Question: I am creating a topmenu for a webpage, and with scripting, the sub menus pops up on hover. I have also taken measures to not let the menu grow too far to the right, by if needed let it grow in the other direction. This picture clarifies:

I do this by adding the class "to-the-left" to the sub sub menu.
Now, why is some menu items of the parent on top of my sub sub menu? You can read "Item 3" below "Sub sub item 2" which should not be possible.
I have tried to add z-index to the sub sub menu without succeeding.
<URL>
'''
<!doctype html>
<html>
<head>
<style type="text/css">
div.top-menu
{
width: 920px;
margin: 0 auto;
}
div.top-menu ul.topmenu
{
margin: 0;
height: 41px;
background: #ccc;
padding: 0;
position: relative;
}
ul.topmenu li
{
list-style: none;
float: left;
padding: 12px 19px;
min-height: 17px;
position: relative;
}
ul.topmenu ul
{
width: 190px;
position: absolute;
top: 41px;
left: 0;
margin: 0;
padding: 0;
background: #dddddd;
border: #c4c4c4 1px solid;
}
ul.topmenu ul li
{
float: none;
padding: 3px 6px 3px 13px;
}
ul.topmenu a
{
color: #333;
text-decoration: none;
}
ul.topmenu ul li a
{
display: inline-block;
font-weight: normal;
width: 90%;
}
ul.topmenu ul li:hover
{
background: #3399cc;
}
ul.topmenu ul ul
{
left: 100%;
top: 0;
}
ul.topmenu div
{
cursor: pointer;
}
.topmenu-sub-item > .item
{
padding-left: 6px;
}
.topmenu-sub-item > .item > a
{
margin-top: 3px;
margin-bottom: 3px;
}
ul.topmenu ul ul.to-the-left
{
left: -100.5%;
}
</style>
</head>
<body>
<div class="top-menu">
<ul class="topmenu">
<li class="topmenu-root-node">
<a href="foobar.html">root item</a>
<ul class="topmenu-submenu-container">
<li class="topmenu-sub-item">
<div class="item">
<a href="/item1">item 1</a>
</div>
</li>
<li class="topmenu-sub-item nonempty">
<div class="item has-submenu">
<a class="topmenu-hassubmenu" href="/item2">item 2</a>
</div>
<ul class="topmenu-submenu-container to-the-right">
<li class="topmenu-sub-item nonempty">
<div class="item has-submenu">
<a class="topmenu-hassubmenu" href="/subitem1">Sub item 1</a>
</div>
<ul class="topmenu-submenu-container to-the-right">
<li class="topmenu-sub-item nonempty">
<div class="item has-submenu">
<a class="topmenu-hassubmenu" href="/subsubitem1">Sub sub item 1</a>
</div>
</li>
<li class="topmenu-sub-item">
<div class="item">
<a href="/subsubitem2">Sub sub item 2</a>
</div>
</li>
<li class="topmenu-sub-item">
<div class="item">
<a href="/subsubitem3">Sub sub item 3</a>
</div>
</li>
</ul>
</li>
</ul>
</li>
<li class="topmenu-sub-item">
<div class="item">
<a href="/item3">Item 3</a>
</div>
</li>
</ul>
</li>
</ul>
</div>
<div class="top-menu" style="margin-top: 170px">
<ul class="topmenu">
<li class="topmenu-root-node">
<a href="foobar.html">root item</a>
<ul class="topmenu-submenu-container">
<li class="topmenu-sub-item">
<div class="item">
<a href="/item1">item 1</a>
</div>
</li>
<li class="topmenu-sub-item nonempty">
<div class="item has-submenu">
<a class="topmenu-hassubmenu" href="/item2">item 2</a>
</div>
<ul class="topmenu-submenu-container to-the-right">
<li class="topmenu-sub-item nonempty">
<div class="item has-submenu">
<a class="topmenu-hassubmenu" href="/subitem1">Sub item 1</a>
</div>
<ul class="topmenu-submenu-container to-the-left">
<li class="topmenu-sub-item nonempty">
<div class="item has-submenu">
<a class="topmenu-hassubmenu" href="/subsubitem1">Sub sub item 1</a>
</div>
</li>
<li class="topmenu-sub-item">
<div class="item">
<a href="/subsubitem2">Sub sub item 2</a>
</div>
</li>
<li class="topmenu-sub-item">
<div class="item">
<a href="/subsubitem3">Sub sub item 3</a>
</div>
</li>
</ul>
</li>
</ul>
</li>
<li class="topmenu-sub-item">
<div class="item">
<a href="/item3">Item 3</a>
</div>
</li>
</ul>
</li>
</ul>
</div>
</body>
</html>
'''
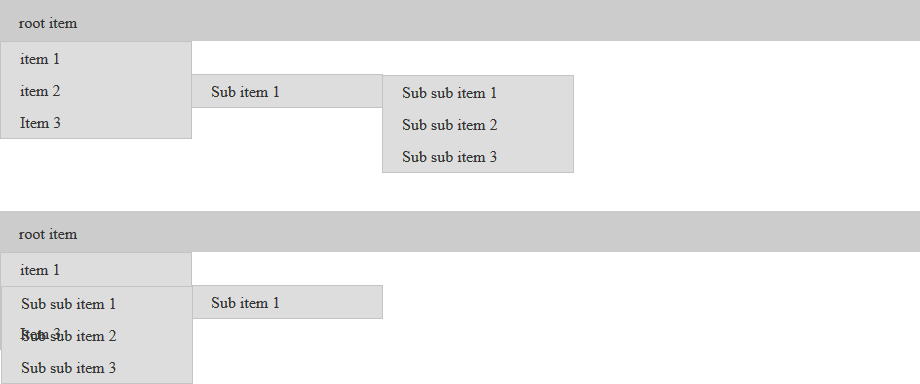
Answer: This is because the order of the elements matters: elements that come later in code, are on top of the previous elements.
In your case, the subsubs are a part of the main Item 2 >> are BELOW the afterwards following Item 3.
You can override this using z-index for the sub-menu (not the subsub):
'''
ul.topmenu ul {
...
position:absolute;
z-index:999;
...
}
'''
updated fiddle: <URL>